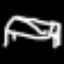
Label: bed